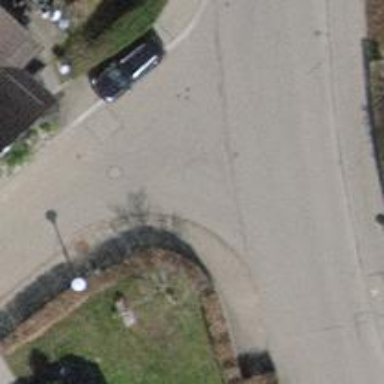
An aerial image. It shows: Kerb serving as barrier.